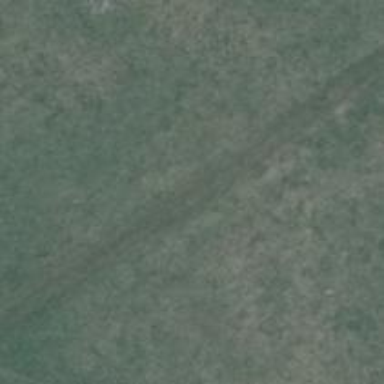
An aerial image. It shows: Grassy track with grade3 tracktype.